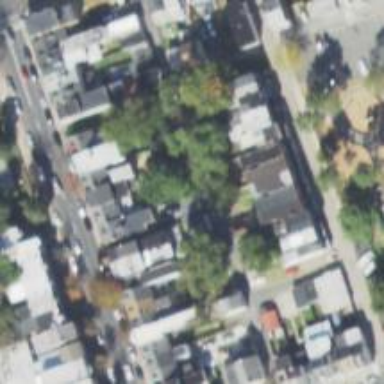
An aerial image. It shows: Alley classified as service road.